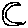
Label: moon